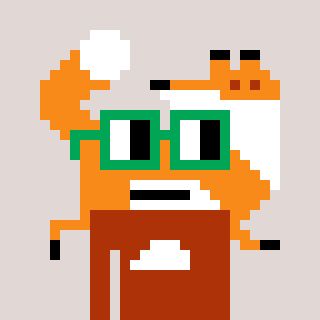
a pixel art character with square green glasses, a fox-shaped head and a hotbrown-colored body on a warm background